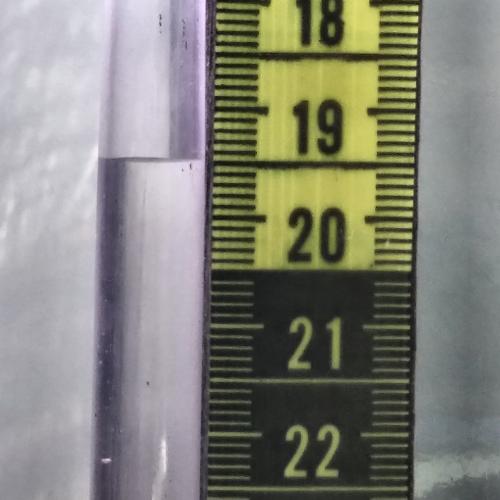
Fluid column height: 19.5 cm